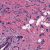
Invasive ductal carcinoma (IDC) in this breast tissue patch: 0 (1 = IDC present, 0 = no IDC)